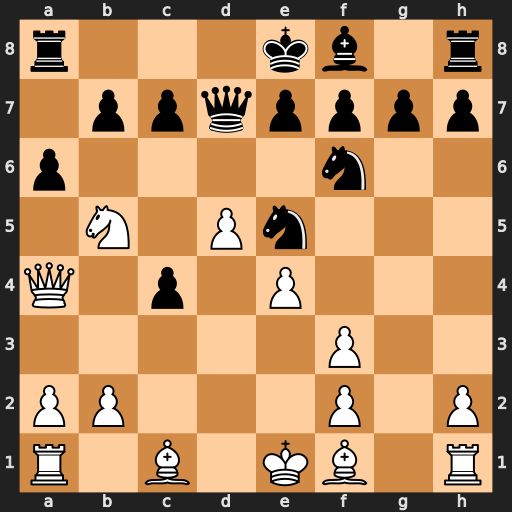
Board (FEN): r3kb1r/1ppqpppp/p4n2/1N1Pn3/Q1p1P3/5P2/PP3P1P/R1B1KB1R
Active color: w
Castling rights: KQkq
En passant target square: -
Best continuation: Nxc7+ Kd8 Qxd7+ Nfxd7 Nxa8